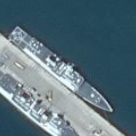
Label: destroyer